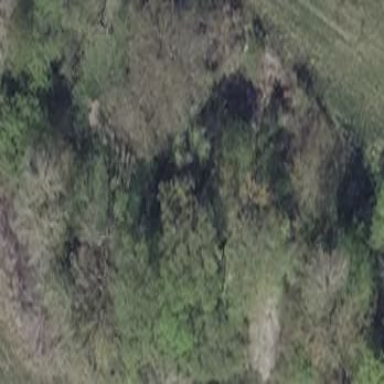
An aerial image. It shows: Patch of scrub vegetation.